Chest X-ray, AP view. Patient: 21 years old, sex F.
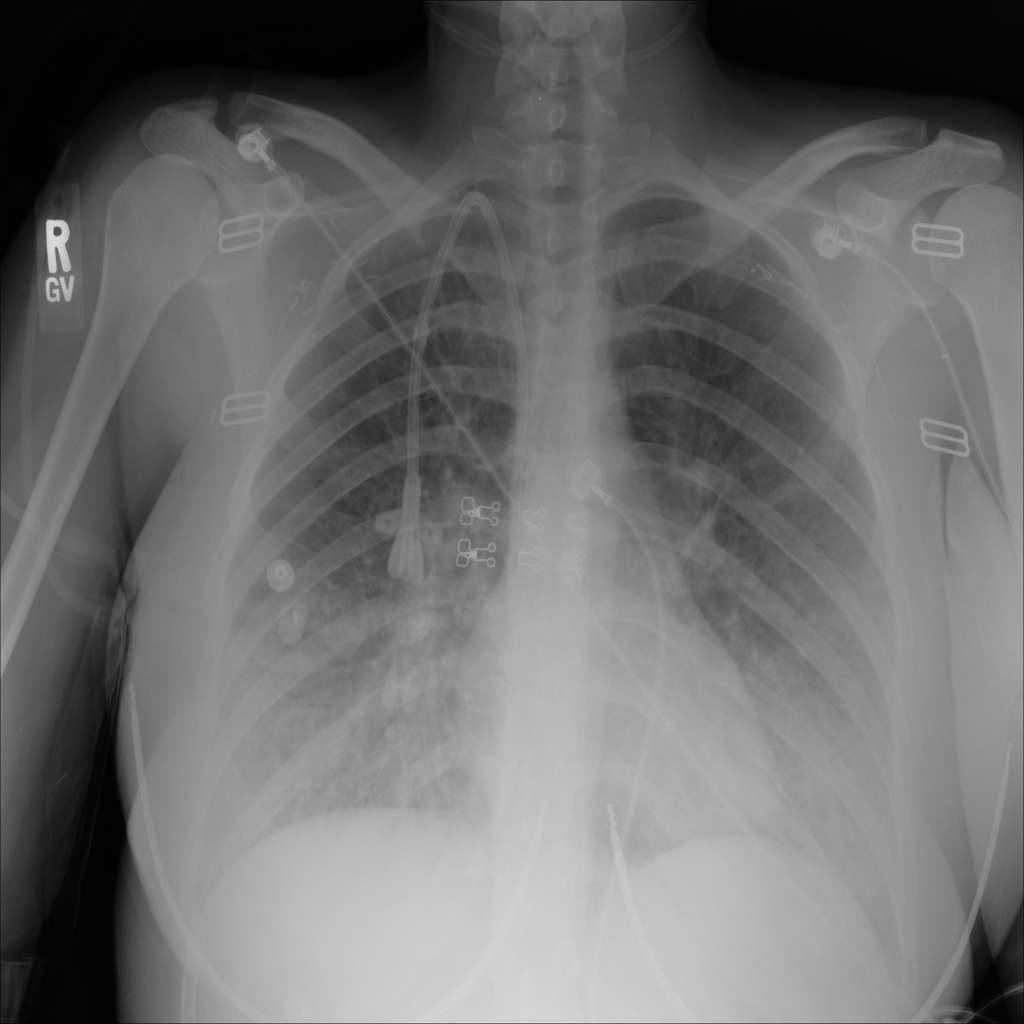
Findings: Edema